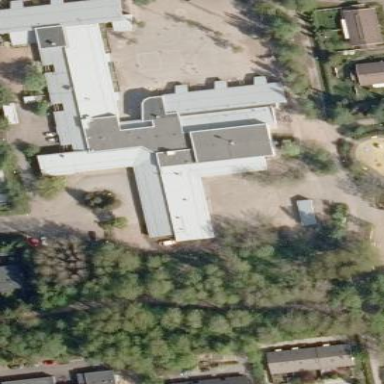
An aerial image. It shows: School building with saltbox-shaped roof.